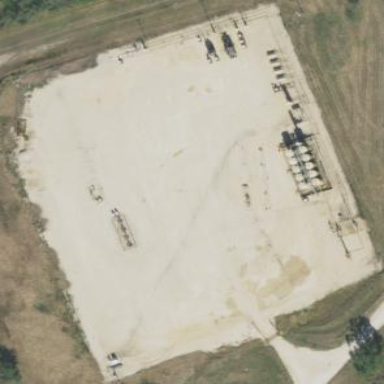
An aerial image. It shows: Industrial wellsite.